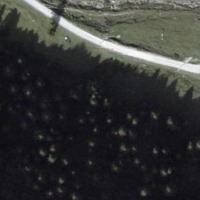
EUNIS habitat code: 41
Species observed at this site:
Myosotis scorpioides
Hesperia comma